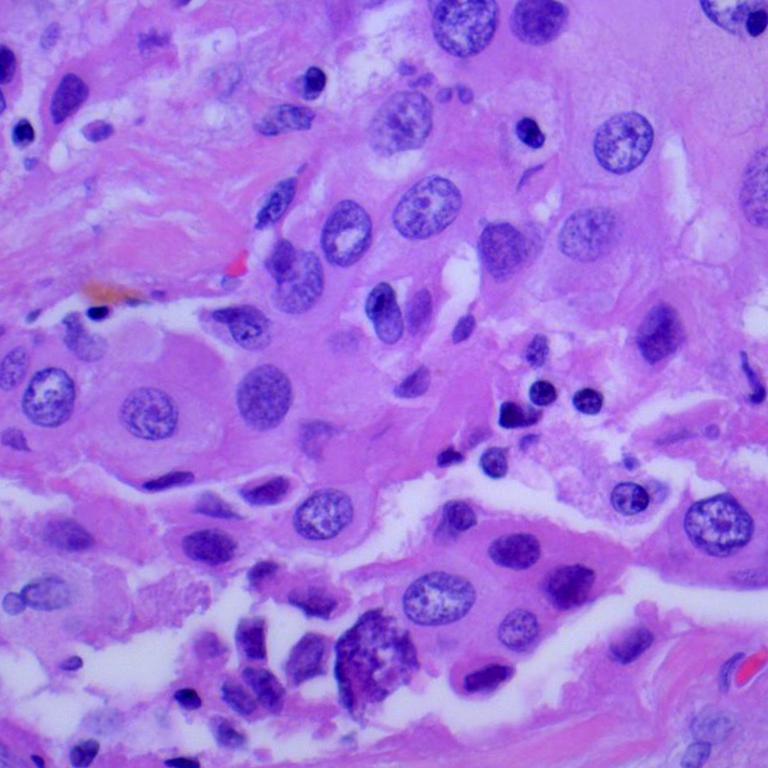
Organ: lung
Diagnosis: adenocarcinomas